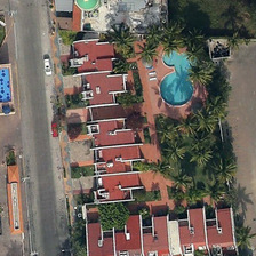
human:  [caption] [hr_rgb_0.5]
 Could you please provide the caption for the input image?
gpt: There is a red roof house on the side of the road.

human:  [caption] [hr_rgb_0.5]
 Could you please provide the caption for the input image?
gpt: There's a row of red-roofed houses by the road.

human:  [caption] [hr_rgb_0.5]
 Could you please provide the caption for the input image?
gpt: There is a swimming pool behind the house.

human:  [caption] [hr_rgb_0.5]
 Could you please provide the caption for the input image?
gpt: There is a row of red roofed houses by the side of the road.

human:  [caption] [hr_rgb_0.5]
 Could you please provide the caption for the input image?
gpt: There is an open swimming pool behind the house.